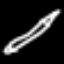
Label: pencil